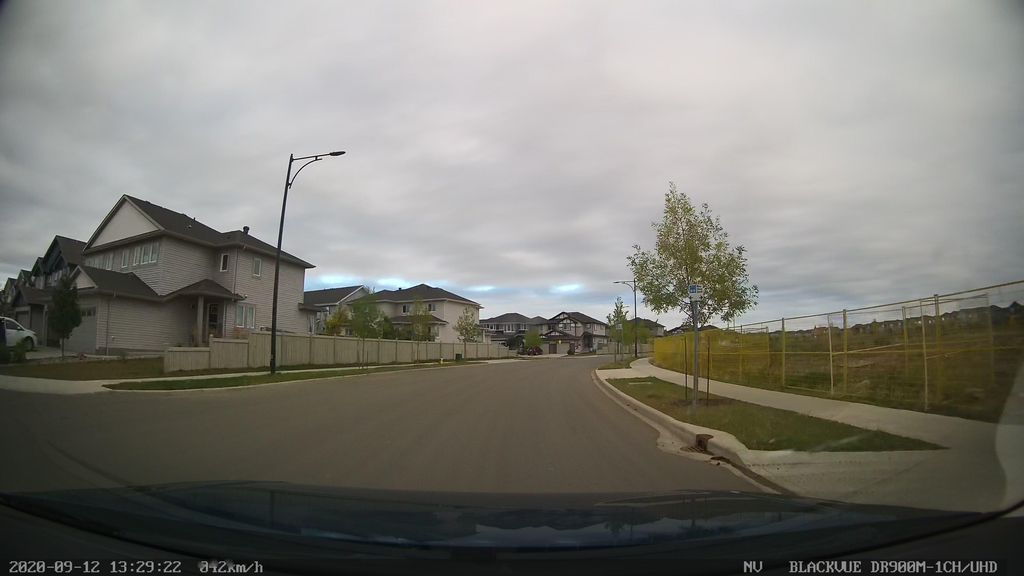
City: edmonton